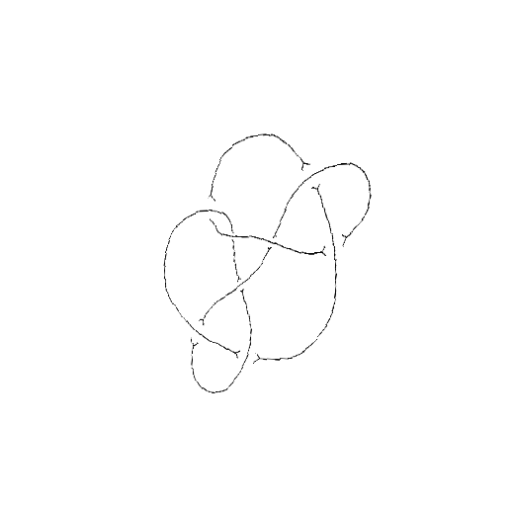
Crossing number: 8